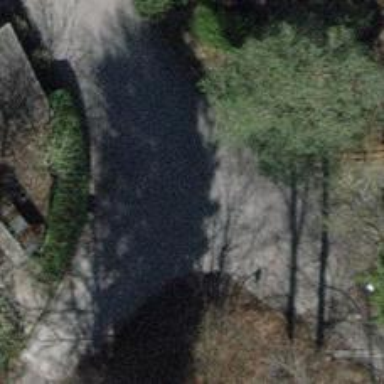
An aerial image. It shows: Smooth asphalt road in residential area.